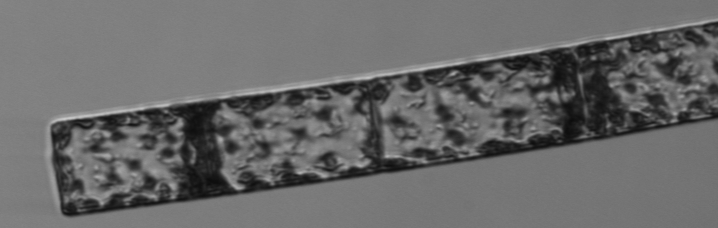
Label: Guinardia_flaccida